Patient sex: M
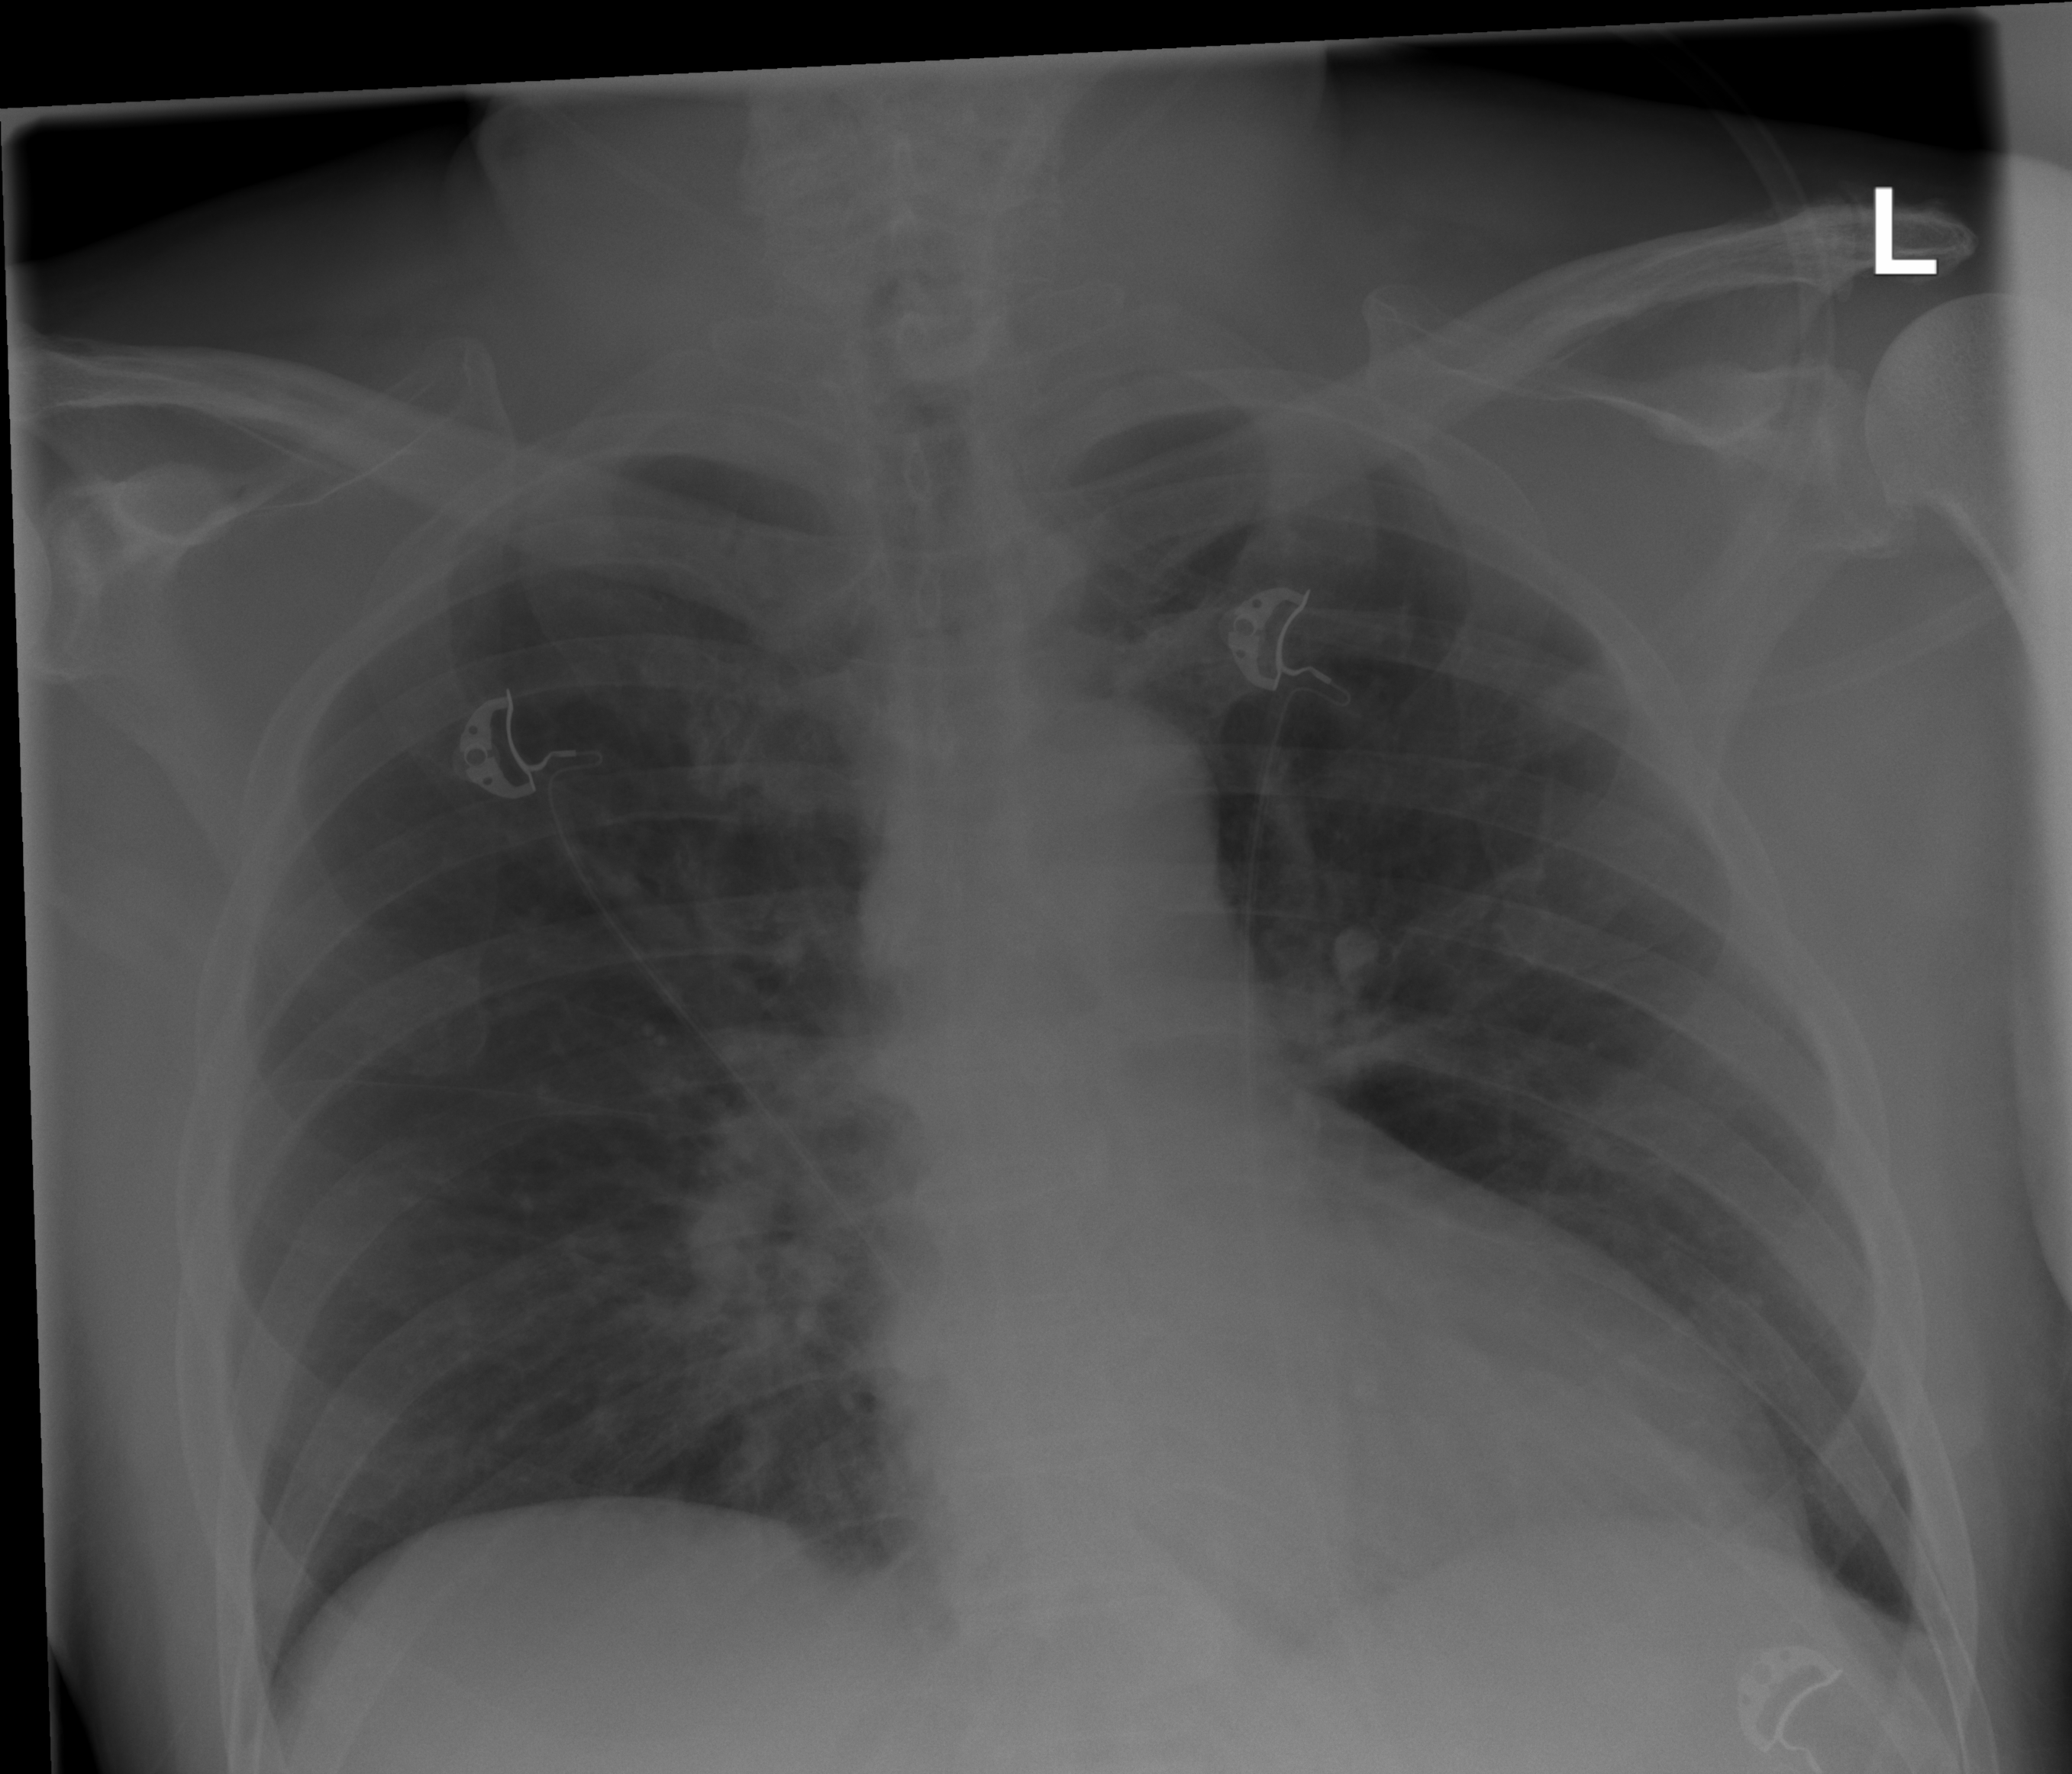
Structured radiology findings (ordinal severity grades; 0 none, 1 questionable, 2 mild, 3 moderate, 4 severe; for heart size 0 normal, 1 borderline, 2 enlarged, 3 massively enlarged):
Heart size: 0
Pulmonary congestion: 0
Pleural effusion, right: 0
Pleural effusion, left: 0
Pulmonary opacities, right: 2
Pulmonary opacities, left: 0
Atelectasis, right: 0
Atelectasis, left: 0